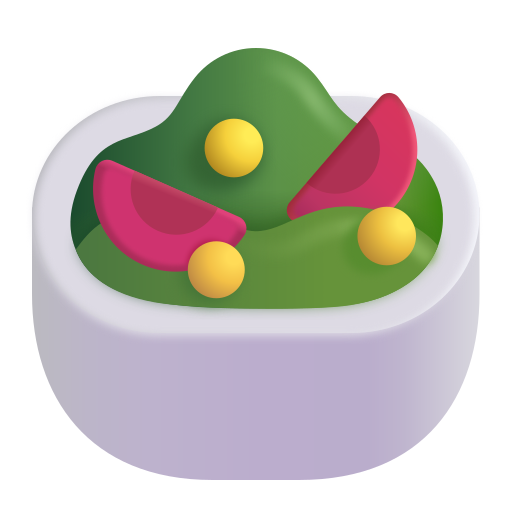
green salad color